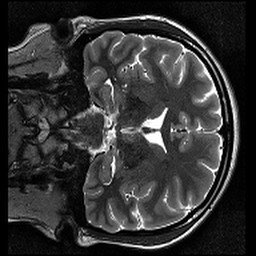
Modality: T2w
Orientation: coronal
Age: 23
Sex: female